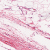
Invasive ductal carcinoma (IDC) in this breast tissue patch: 0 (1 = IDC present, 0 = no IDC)